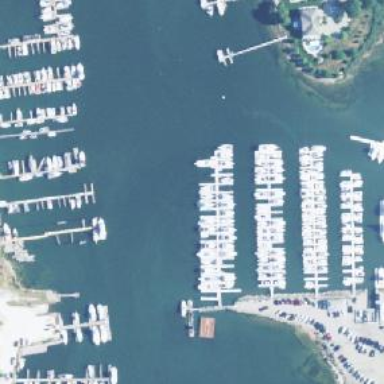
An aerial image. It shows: Man-made pier.